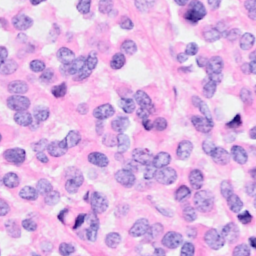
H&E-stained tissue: Breast